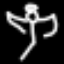
Label: angel